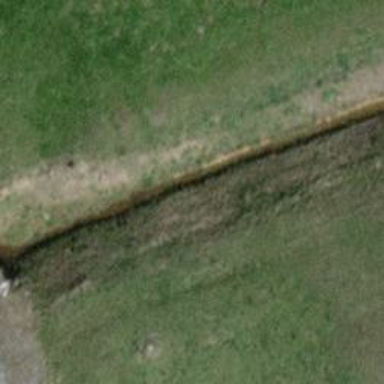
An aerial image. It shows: Drain that serves as waterway.